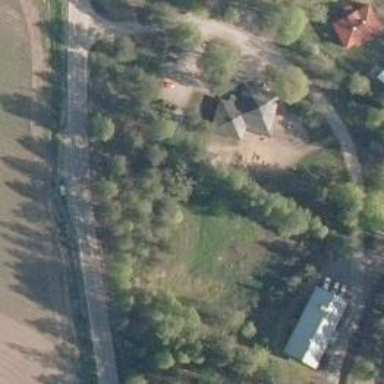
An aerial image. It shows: Kindergarten.